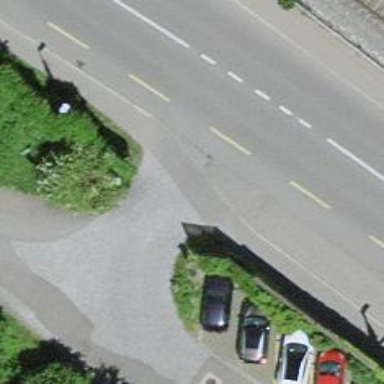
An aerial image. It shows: Entrance with barrier.